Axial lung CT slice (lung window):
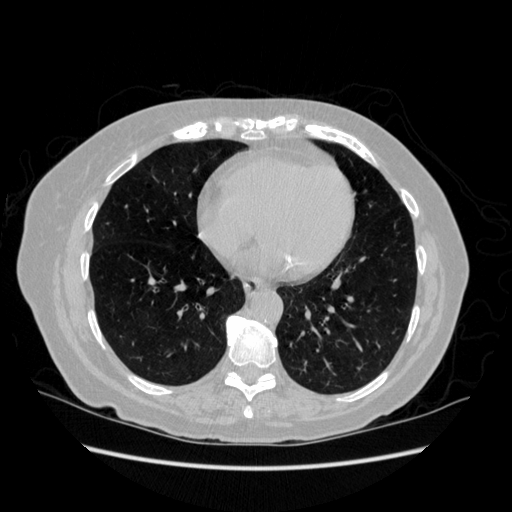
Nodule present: no